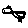
Label: bird